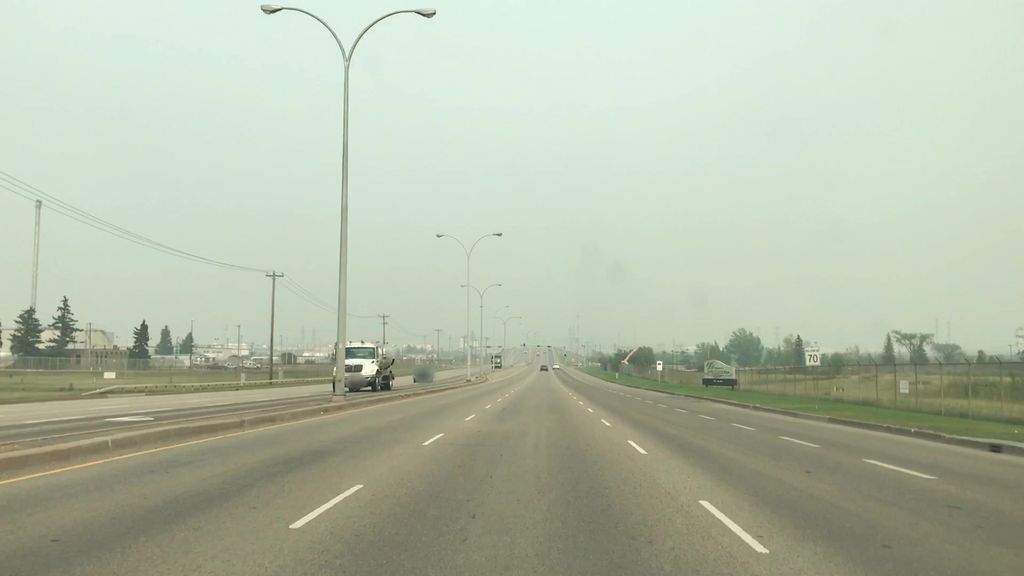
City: edmonton